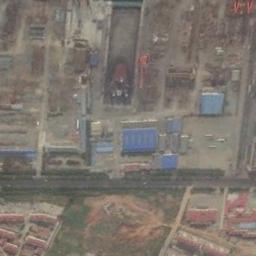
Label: industrial_area